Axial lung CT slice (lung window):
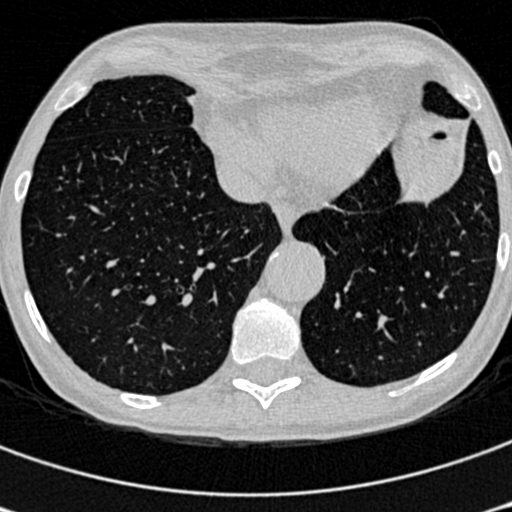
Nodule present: no